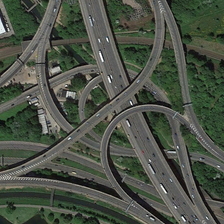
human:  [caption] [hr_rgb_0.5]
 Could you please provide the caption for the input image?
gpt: many trees are planted near the overpass .

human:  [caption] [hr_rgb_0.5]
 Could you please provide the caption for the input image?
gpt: many cars are running on the overpass .

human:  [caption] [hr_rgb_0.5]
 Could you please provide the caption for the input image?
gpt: many trees are planted near the overpass .

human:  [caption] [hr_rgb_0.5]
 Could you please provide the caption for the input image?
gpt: many cars are running on the overpass .

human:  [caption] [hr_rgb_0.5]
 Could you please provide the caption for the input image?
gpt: many trees are planted near the overpass .